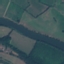
Land use / land cover class: River